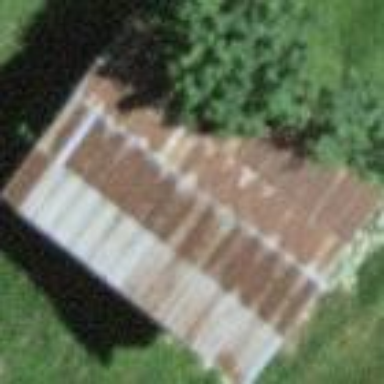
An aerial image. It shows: Rural barn.